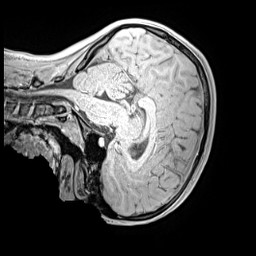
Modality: MP2RAGE
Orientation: sagittal
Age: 12
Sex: female
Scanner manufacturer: siemens
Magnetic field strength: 3 T
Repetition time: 4 s
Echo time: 0.00299 s